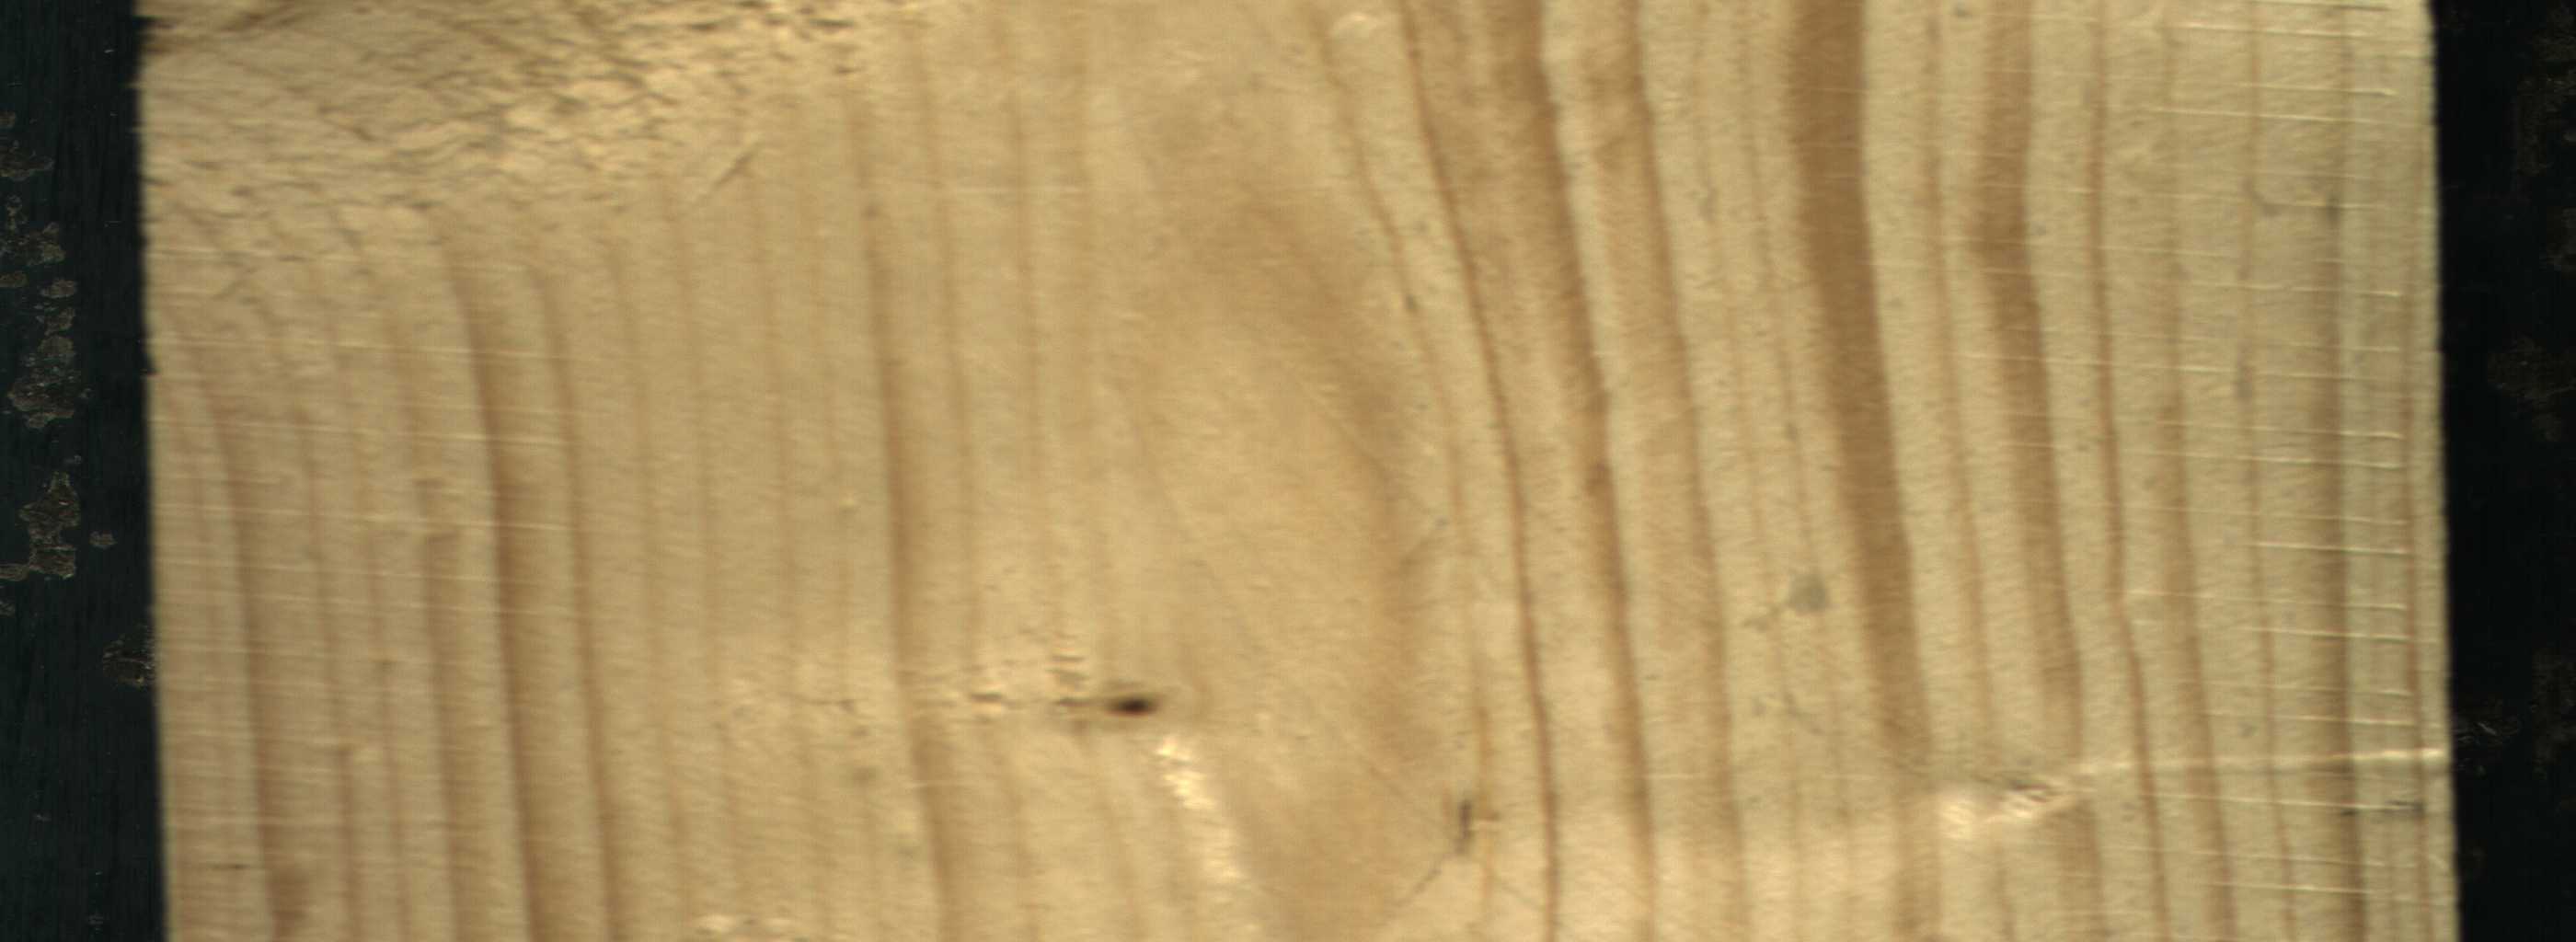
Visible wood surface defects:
Quartzity
Dead_Knot